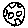
Label: moon